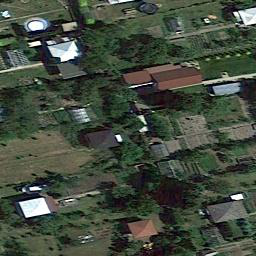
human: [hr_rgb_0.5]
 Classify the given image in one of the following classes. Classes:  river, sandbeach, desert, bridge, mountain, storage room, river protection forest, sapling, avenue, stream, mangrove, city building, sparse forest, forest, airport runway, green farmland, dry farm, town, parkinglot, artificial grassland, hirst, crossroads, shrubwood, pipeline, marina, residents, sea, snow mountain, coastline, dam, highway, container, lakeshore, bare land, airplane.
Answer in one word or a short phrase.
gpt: residents